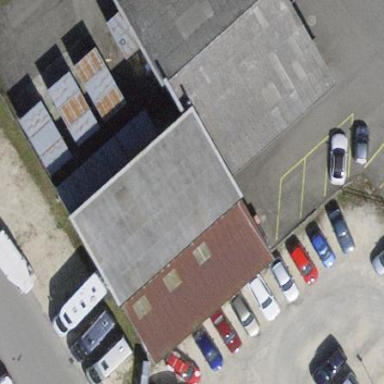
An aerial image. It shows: Industrial building that is car repair shop.